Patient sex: F
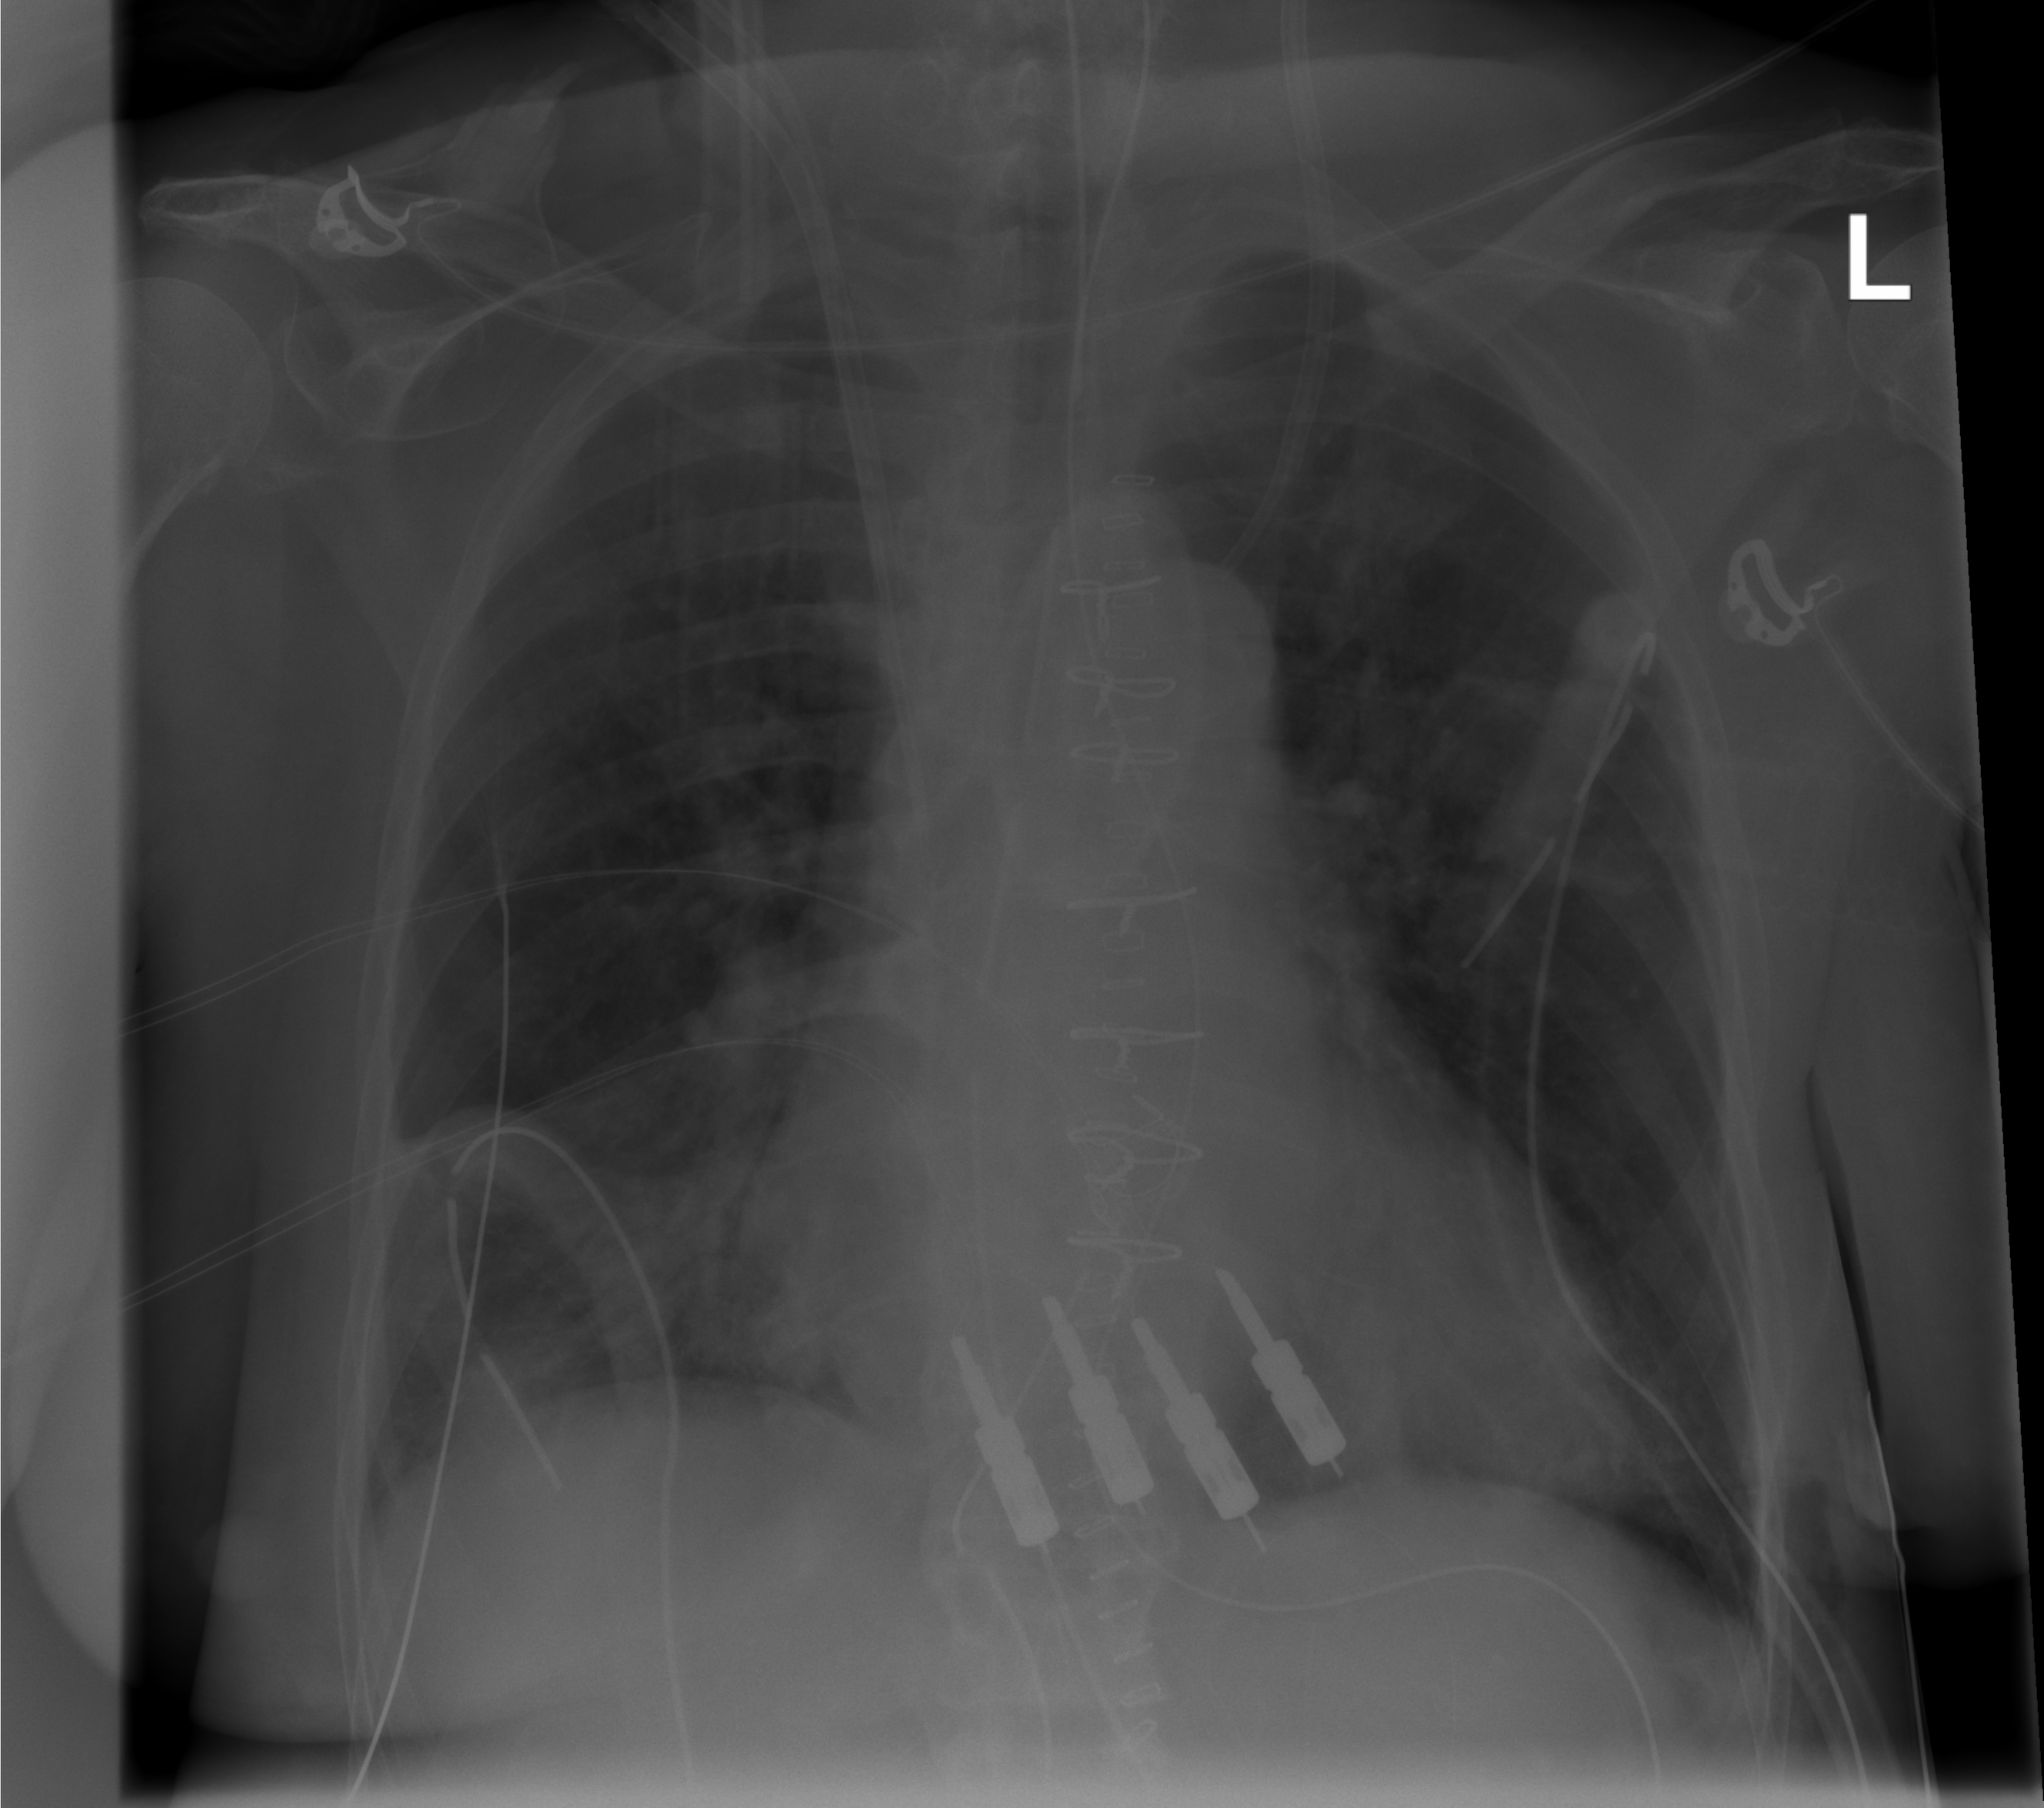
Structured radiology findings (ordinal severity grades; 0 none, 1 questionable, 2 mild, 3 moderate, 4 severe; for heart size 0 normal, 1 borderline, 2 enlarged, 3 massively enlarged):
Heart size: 2
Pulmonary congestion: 1
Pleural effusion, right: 0
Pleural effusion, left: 0
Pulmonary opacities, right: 2
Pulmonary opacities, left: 0
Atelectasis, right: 0
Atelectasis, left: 0